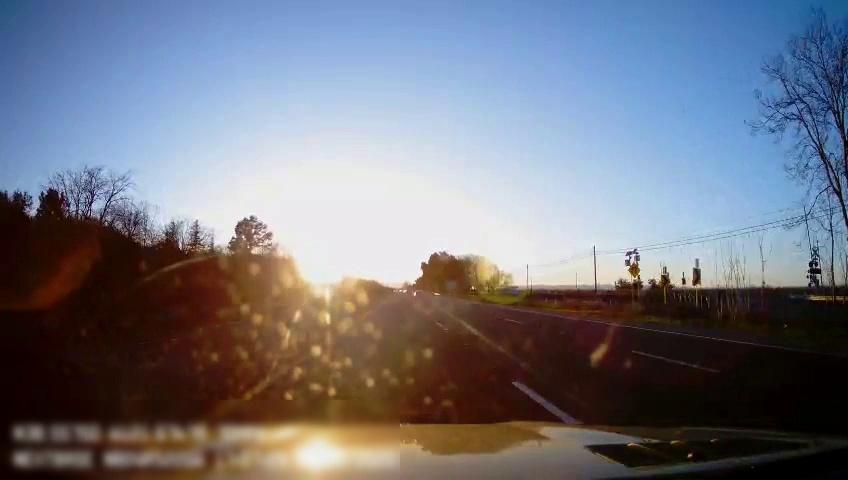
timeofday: Day
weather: Sunny
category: Drivable Space
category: Vehicles | Car
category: Lanes | Alternate Lane
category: Lanes | Current Lane
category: Lanes | Current Lane
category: Lanes | Alternate Lane
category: Traffic | Signs
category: Traffic | Signs
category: Traffic | Signs